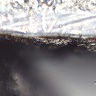
Metastatic tissue present: no